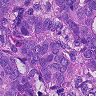
Metastatic tissue present: yes